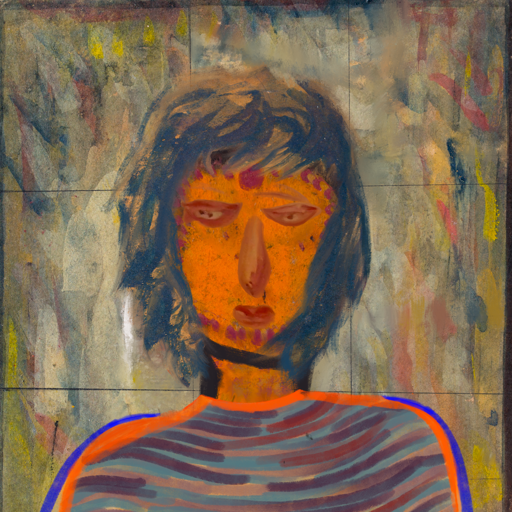
Background: GypsyMother, Head And Neck Front: Doll, Face Front: Pious_Lady, Bust: Experience, Hair Front: InTheSun, Head Accessory: Blank, Second Necklace: Blank, Necklace: Blank, Baby: Blank